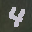
Label: 4